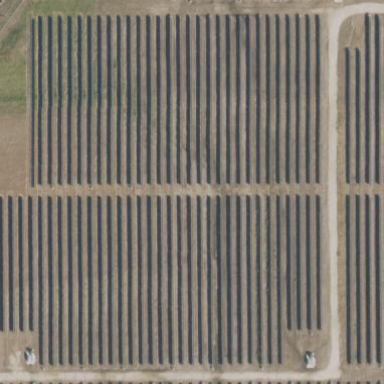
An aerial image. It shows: Solar power plant.